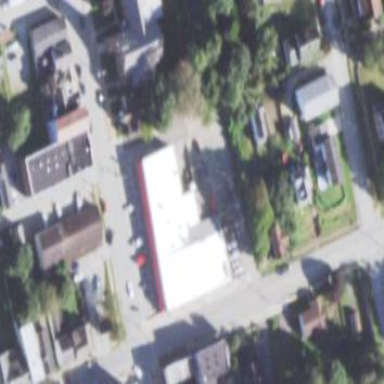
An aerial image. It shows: Supermarket building.